Question: I need to grab a text from the alert box shown below. This alert box appears hovering above the url bar.
Below is an example of my framework assertion:
'''
verifyDisplay("'"+ driver.switchTo().alert().getText() + "'", By.xpath("xpath").
'''
I am not sure, how to grab 'xpath', 'id', 'name' of this alert box, since there is none.
Any help is greatly appreciated.

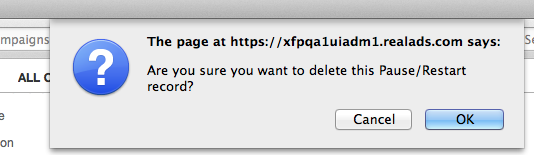
Answer: There is a method in Alert interface which gives you the text of the alert box message. As below:
'''
Alert alert = driver.switchTo().alert();
alert.getText();
'''
<URL>
Let me know if you need further help.